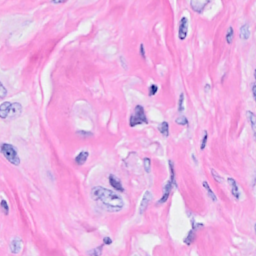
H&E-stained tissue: Breast